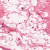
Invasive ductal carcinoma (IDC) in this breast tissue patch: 0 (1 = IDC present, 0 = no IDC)